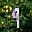
Label: 9